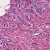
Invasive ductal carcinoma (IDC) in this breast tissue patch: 0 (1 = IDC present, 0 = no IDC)